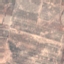
Land use / land cover class: PermanentCrop